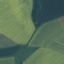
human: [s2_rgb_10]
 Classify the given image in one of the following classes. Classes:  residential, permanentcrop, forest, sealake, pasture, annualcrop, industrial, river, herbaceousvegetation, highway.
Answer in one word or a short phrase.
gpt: AnnualCrop